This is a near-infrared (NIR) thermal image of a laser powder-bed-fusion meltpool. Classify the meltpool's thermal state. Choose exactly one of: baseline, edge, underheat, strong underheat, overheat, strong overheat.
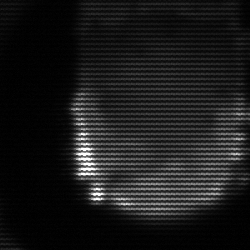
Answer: edge